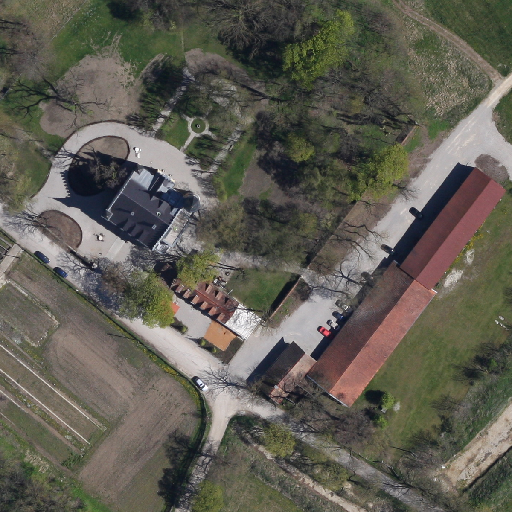
Referring expression: paved road along with tree